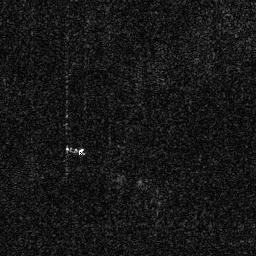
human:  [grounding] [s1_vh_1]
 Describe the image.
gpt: In the satellite image, there is  <ref>1 small ship </ref> <box>[[25, 56, 32, 60, 0]]</box> located at left.